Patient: sex F, age 75
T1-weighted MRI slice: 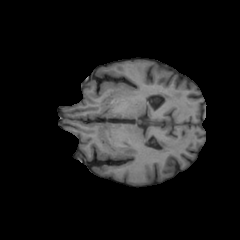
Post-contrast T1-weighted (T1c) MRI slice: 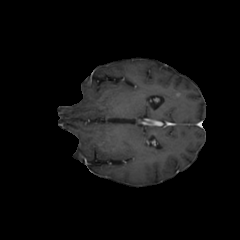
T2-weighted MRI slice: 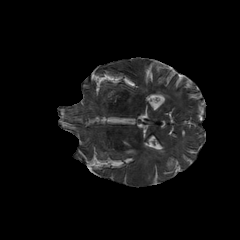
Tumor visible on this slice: yes
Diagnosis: Glioblastoma, IDH-wildtype
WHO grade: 4